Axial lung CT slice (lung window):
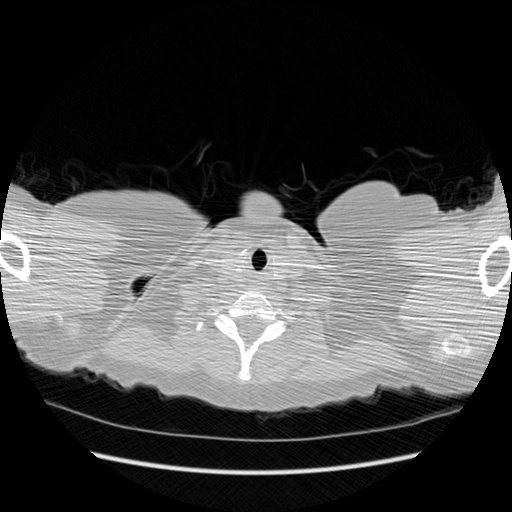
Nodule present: no